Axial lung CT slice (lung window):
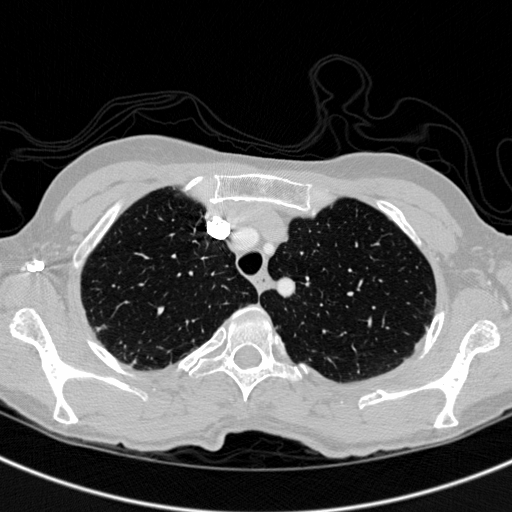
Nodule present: no